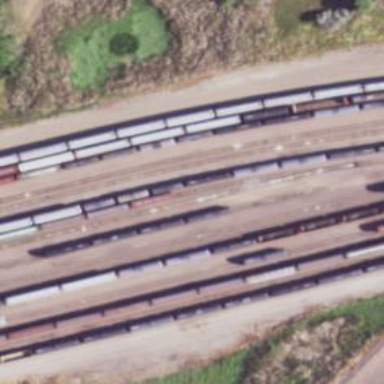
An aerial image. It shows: Railway yard used for servicing trains.